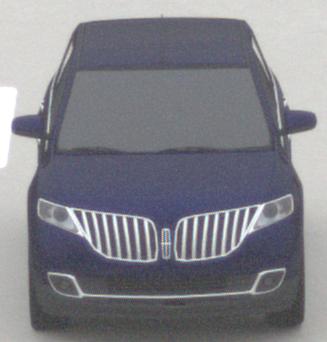
Make: Lincoln
Model: MKX
Detailed model: Gen. 1 CD3
Model produced from: 2010
Model produced until: 2015
Doors: 5
Color: blue
Road condition: dry road
Daytime: midday
Contrast: low contrast